Brain MRI, modality: hrT2
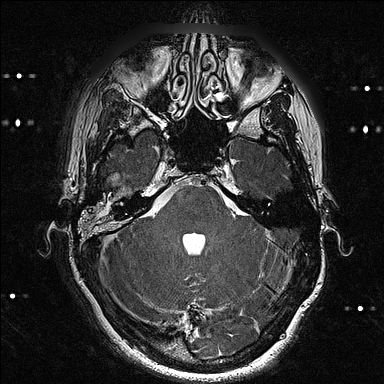